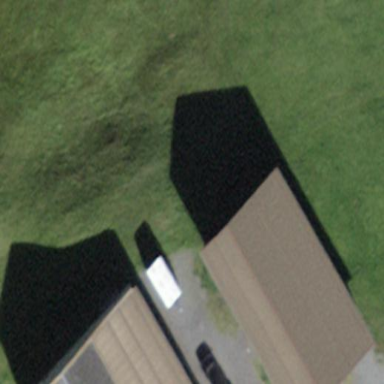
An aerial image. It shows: Farm auxiliary building with gabled roof.